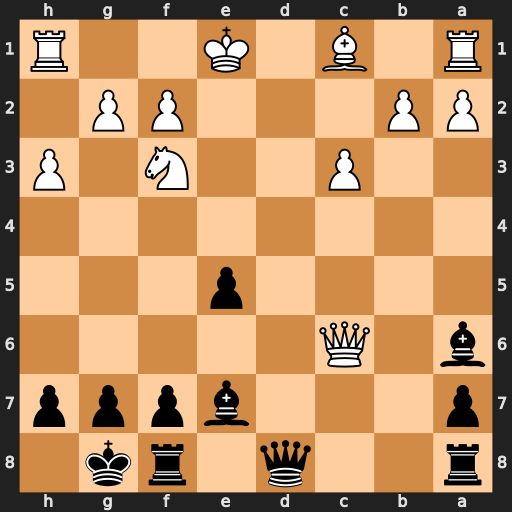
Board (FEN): r2q1rk1/p3bppp/b1Q5/4p3/8/2P2N1P/PP3PP1/R1B1K2R
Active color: b
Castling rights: KQ
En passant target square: -
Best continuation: Qd3 Qxa6 Qxa6